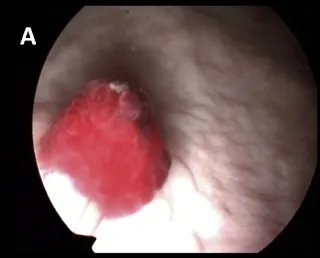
(A): Cystoscopy revealed a solid papillary pedunculated mass with a measuring of 1.0 x 0.5 cm located on the superior posterior wall.
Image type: endoscopy (other_endoscopy)